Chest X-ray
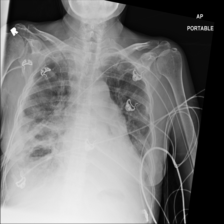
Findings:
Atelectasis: negative
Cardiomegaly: positive
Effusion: positive
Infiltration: negative
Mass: negative
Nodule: negative
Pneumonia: negative
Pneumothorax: negative
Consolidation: negative
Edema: negative
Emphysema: negative
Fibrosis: negative
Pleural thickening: negative
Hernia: negative